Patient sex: M
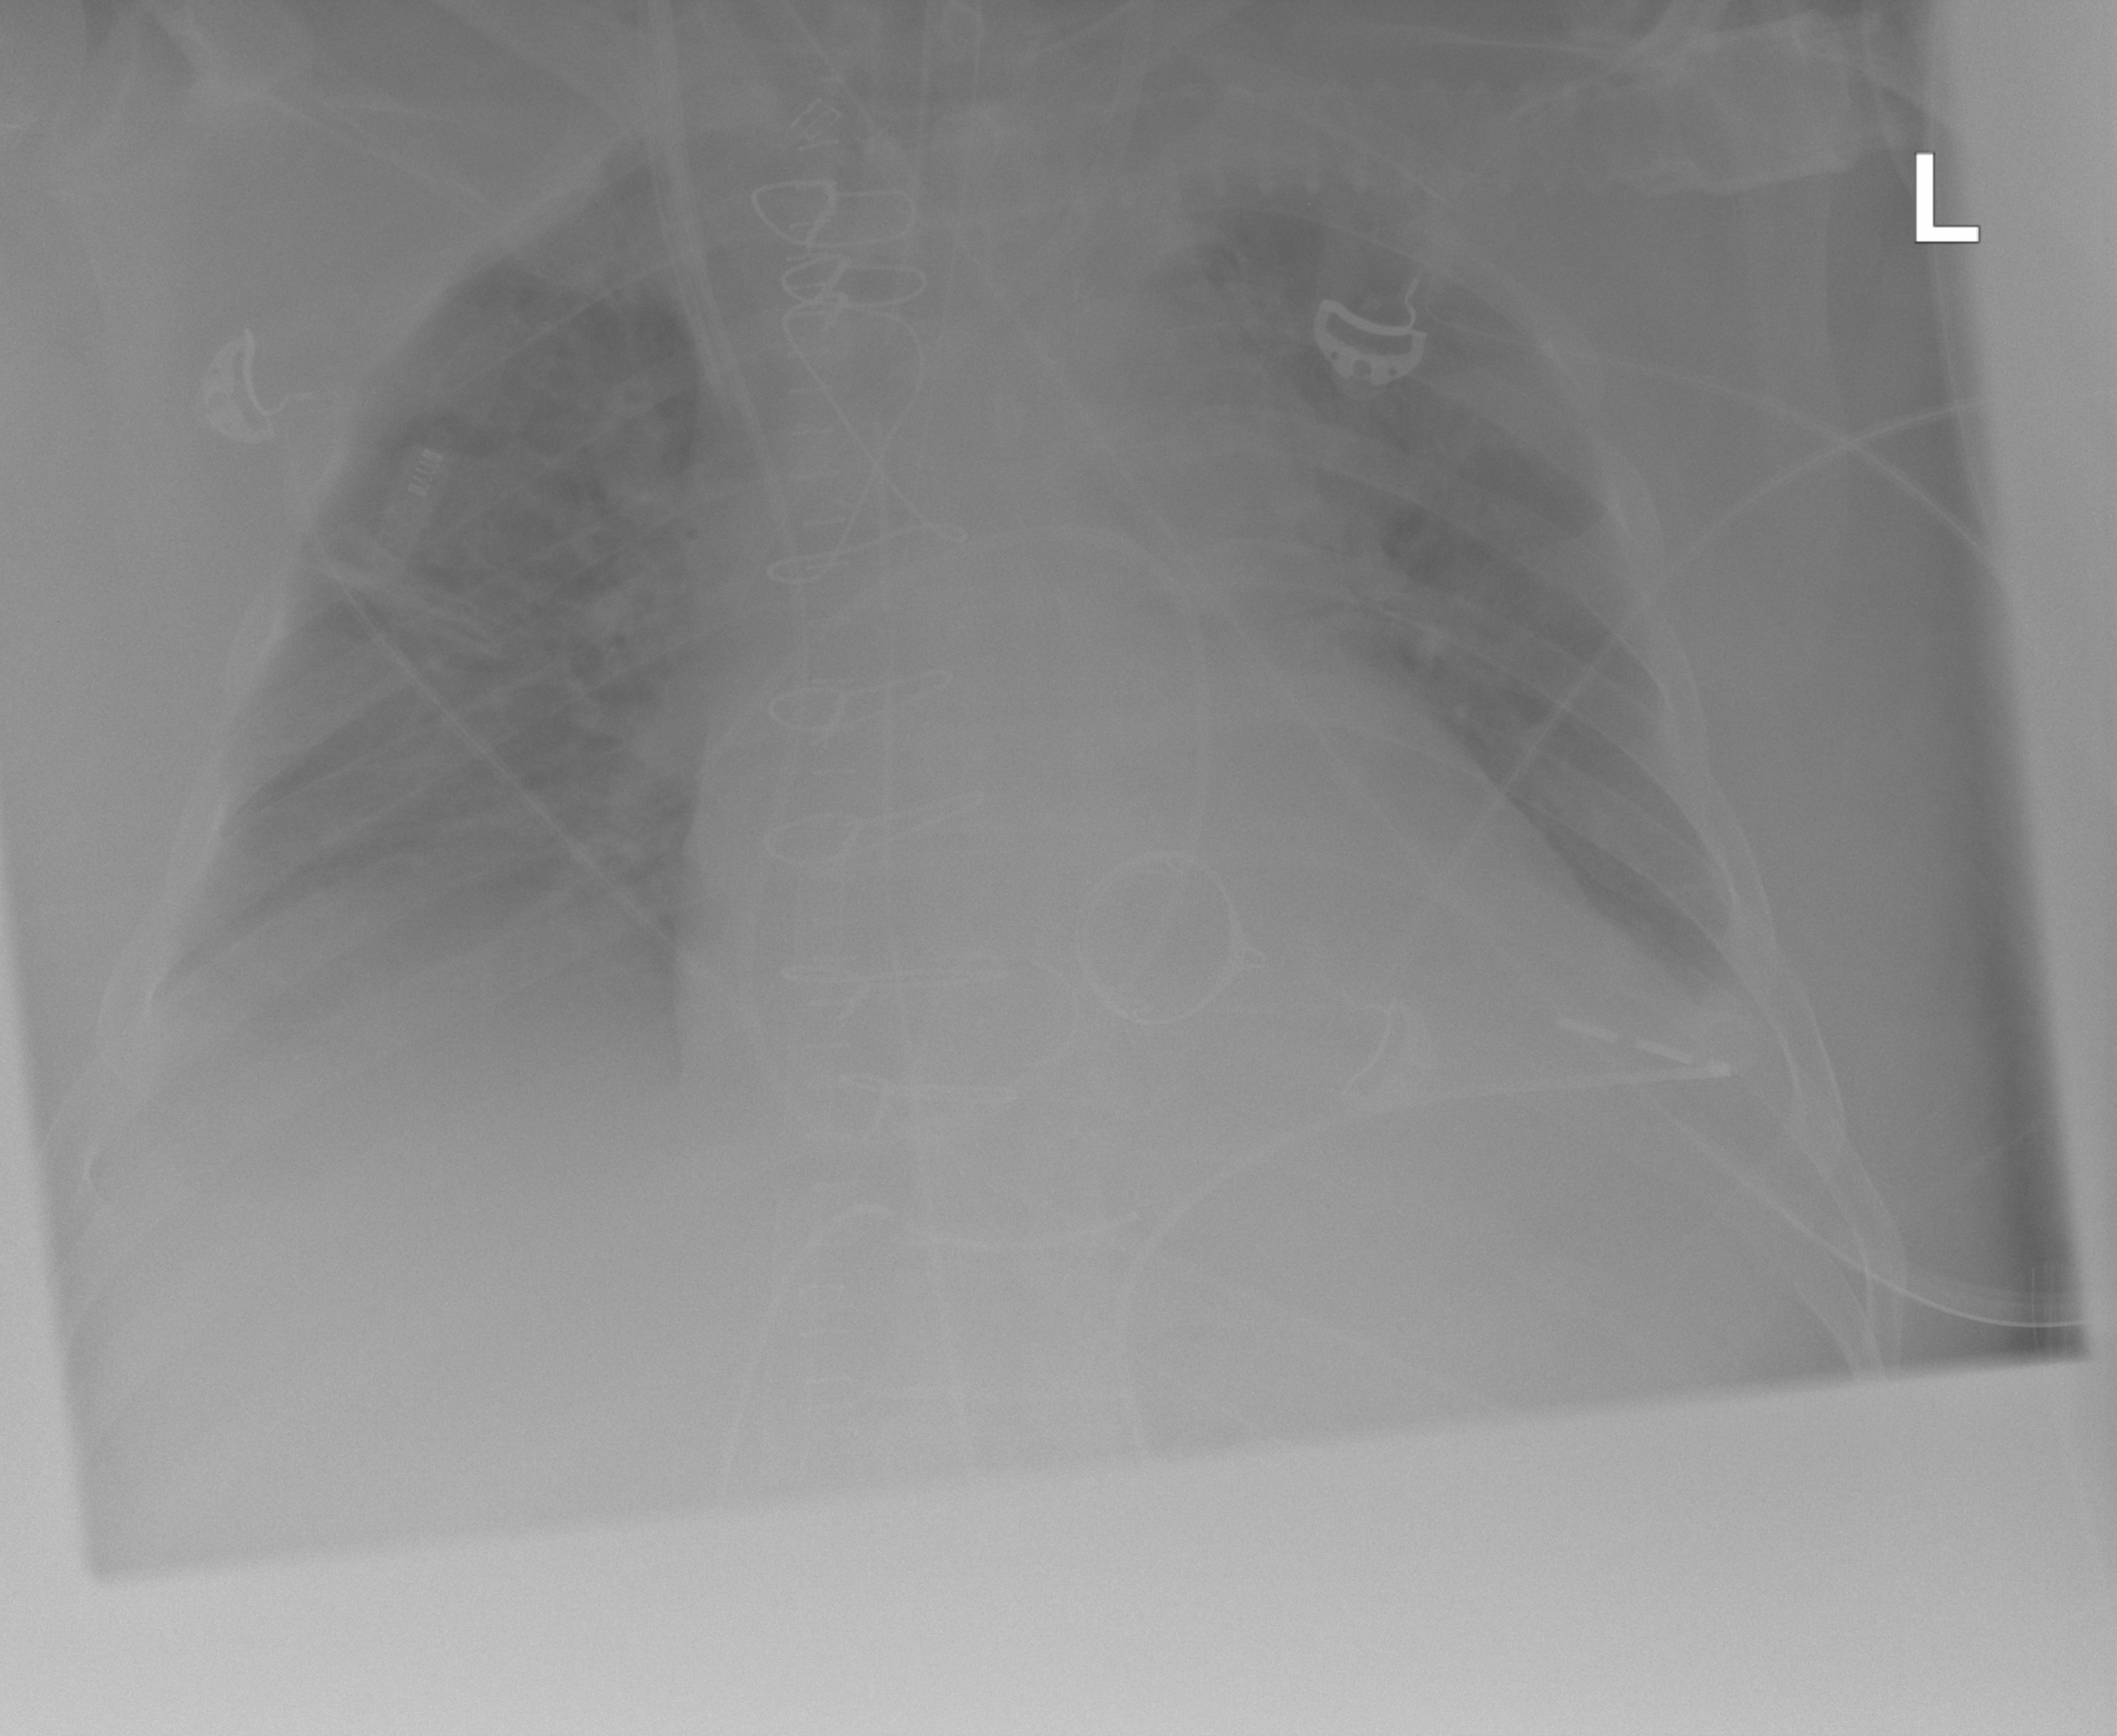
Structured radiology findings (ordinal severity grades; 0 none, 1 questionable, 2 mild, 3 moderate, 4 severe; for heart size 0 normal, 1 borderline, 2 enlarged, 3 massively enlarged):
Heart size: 2
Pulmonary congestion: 0
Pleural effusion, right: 2
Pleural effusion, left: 0
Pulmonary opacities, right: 0
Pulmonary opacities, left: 0
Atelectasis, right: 2
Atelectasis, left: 0